Question: I have for example the following picture displayed in my gui:
<URL>
Unfortunately the colors are distorted (pink background):
My code:
'''
URL pictureURL = new URL(product.getBild());
BufferedImage myPicture = ImageIO.read(pictureURL);
JLabel picLabel = new JLabel(new ImageIcon( myPicture ));
c.fill = GridBagConstraints.HORIZONTAL;
c.gridwidth = 2;
c.gridx = 0;
c.gridy = 5;
panel.add(picLabel,c);
'''
Looking forwart to your answers!
Regards,

Most of my images look like this, but when I look at the graphic on the url it looks normal.
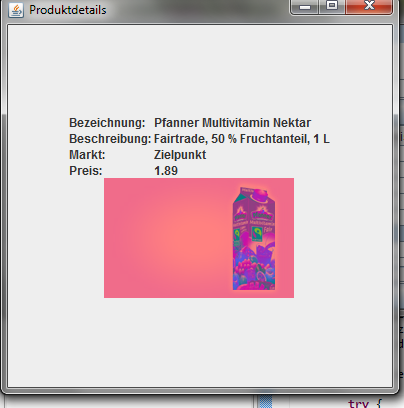
Answer: As noted <URL>, "one simple expedient is to render the image" into a compatible 'BufferedImage'.